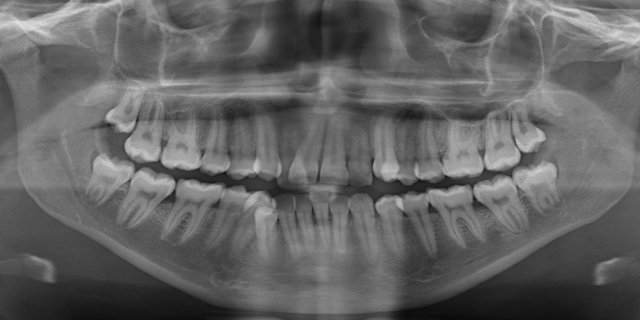
adult